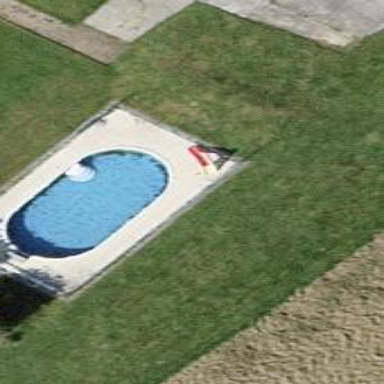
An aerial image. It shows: Swimming pool located in leisure land.